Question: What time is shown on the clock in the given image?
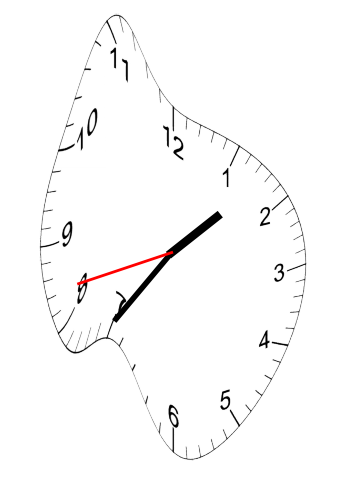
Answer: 01:35:42